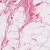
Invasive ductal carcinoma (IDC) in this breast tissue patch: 0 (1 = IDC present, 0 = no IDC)